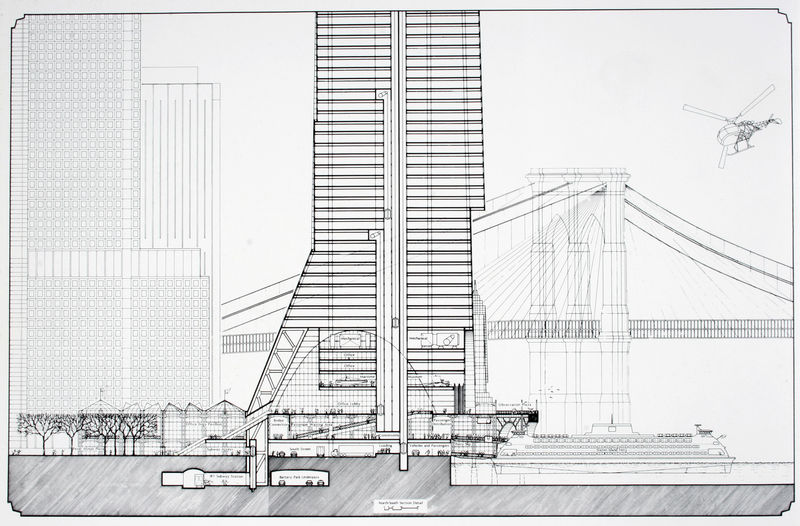
Titel: South Ferry Plaza, New York,Nordwest-Schnitt, Detail
Künstler: Helmut Jahn
Schlagwörter: himmel, bäume, stadt, äste, glas, grau, pfeiler, schwarz, skizze, weiss, zeichnung, gebäude, architektur, rahmen, zweige, brücke, schiff, schrift, bogen, studie, dächer, grafik, graphik, linien, hafen, anleger, joche, kai, planken, seile, tafel, geländer, bucht, taue, schild, mole, scheiben, druck, schraffur, text, verkehr, etagen, geschosse, rampe, stahl, stockwerke, träger, aufzug, handschrift, tower, kreuzfahrtschiff, hochhaus, hochhäuser, pylone, rolltreppe, schacht, bus, busse, schwarzweiß weiß, gitterträger, hubschrauber, stahlseile, lift, helikopter, pylon, schächte, aufzugschacht, großßstadt, hocjhäuser, krezfrahrtschiff, sheddach, sheddächer